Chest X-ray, AP view. Patient: 49 years old, sex F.
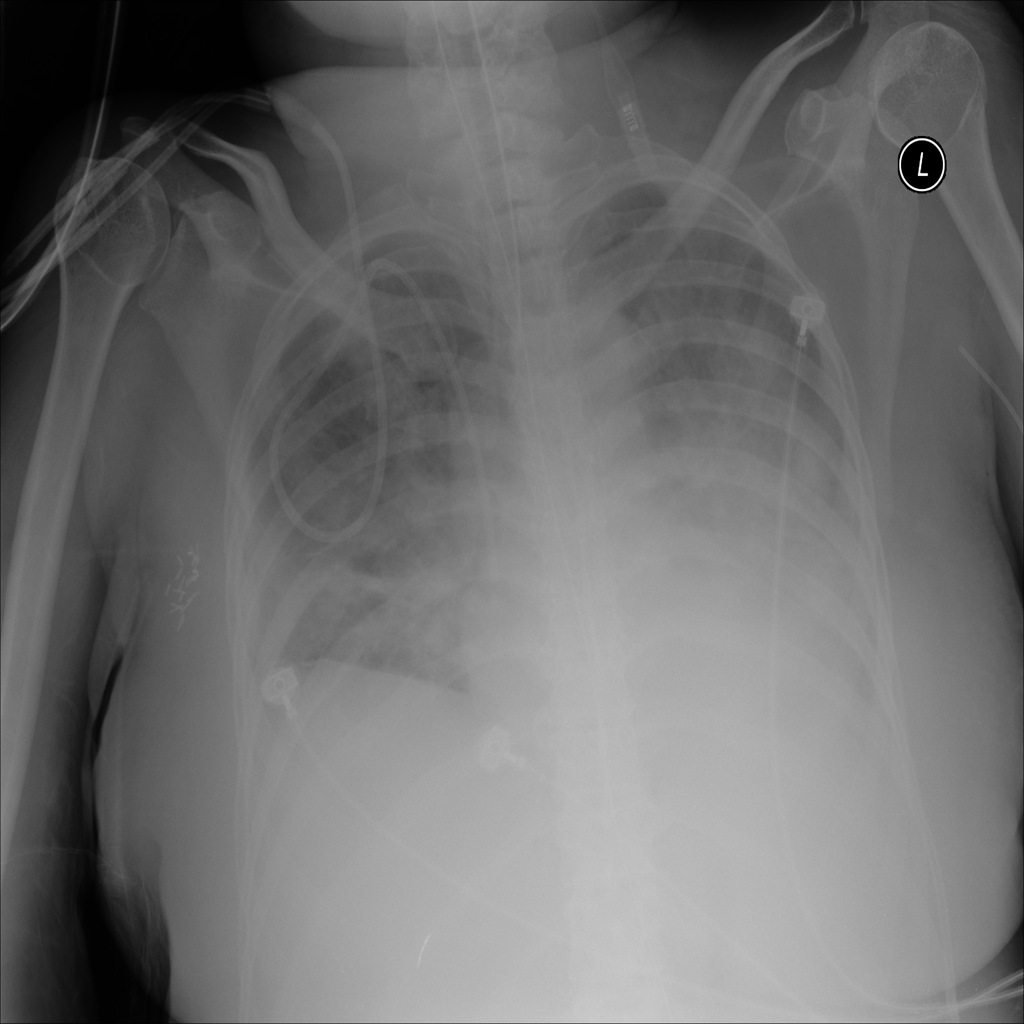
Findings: Effusion, Infiltration